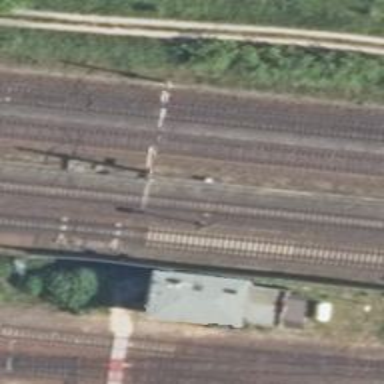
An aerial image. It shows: Railway milestone with catenary mast.